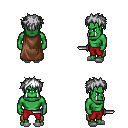
a pixel art fantasy rpg character, male body template, orc, green skin, brown cape, red pants, white bedhead hairstyle, white slippers, dagger, four views (front, back, left, right), 2x2 character sprite sheet, small pixel art, hard edges, no anti-aliasing